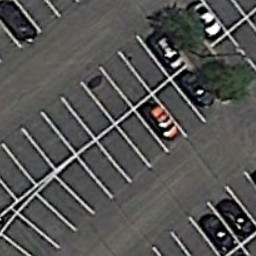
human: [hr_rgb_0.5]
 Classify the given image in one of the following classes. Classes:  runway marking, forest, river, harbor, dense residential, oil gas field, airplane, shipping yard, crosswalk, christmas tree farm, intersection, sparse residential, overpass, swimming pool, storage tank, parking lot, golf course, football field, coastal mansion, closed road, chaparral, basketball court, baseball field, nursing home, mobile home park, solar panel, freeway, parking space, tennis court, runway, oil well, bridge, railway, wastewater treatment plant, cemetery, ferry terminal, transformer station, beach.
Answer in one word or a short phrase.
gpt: parking space